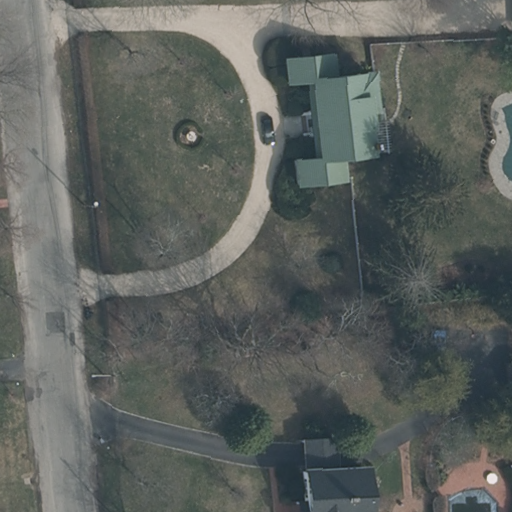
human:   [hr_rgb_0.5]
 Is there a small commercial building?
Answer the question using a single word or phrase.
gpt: no

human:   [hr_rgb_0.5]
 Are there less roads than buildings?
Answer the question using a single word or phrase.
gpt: yes

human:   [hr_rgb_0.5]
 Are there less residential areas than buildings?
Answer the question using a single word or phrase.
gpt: yes

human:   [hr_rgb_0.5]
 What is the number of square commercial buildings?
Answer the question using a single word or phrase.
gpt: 0

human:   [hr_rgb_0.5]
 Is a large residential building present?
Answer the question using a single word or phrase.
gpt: no

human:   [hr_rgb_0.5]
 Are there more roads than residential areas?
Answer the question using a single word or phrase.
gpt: no

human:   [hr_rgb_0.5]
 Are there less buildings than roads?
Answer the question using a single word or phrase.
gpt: no

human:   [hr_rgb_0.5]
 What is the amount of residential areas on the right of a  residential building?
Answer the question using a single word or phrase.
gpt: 0

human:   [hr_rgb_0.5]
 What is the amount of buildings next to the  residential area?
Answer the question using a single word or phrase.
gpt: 2

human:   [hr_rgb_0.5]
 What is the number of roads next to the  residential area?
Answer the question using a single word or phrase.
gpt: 1

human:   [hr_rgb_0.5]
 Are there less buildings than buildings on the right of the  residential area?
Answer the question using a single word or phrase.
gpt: no

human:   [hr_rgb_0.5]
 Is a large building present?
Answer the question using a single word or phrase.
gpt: no

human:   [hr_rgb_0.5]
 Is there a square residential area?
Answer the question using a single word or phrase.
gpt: no

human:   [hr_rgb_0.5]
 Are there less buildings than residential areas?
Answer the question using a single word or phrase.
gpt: no

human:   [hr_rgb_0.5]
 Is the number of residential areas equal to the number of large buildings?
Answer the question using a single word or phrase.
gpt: no

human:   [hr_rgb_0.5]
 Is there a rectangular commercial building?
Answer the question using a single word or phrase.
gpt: no

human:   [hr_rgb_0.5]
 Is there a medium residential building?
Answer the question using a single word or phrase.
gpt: yes

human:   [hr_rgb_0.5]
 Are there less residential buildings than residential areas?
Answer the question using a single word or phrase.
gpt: no

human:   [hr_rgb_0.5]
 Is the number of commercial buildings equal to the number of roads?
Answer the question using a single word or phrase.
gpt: no

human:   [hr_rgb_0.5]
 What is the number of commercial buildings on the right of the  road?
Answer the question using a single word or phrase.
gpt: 0

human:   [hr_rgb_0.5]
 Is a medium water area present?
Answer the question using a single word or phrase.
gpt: no

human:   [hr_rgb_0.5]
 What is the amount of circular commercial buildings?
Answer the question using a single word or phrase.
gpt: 0

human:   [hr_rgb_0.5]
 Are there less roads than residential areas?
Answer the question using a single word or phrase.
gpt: no

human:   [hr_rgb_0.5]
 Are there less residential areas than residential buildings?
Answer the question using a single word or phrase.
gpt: yes

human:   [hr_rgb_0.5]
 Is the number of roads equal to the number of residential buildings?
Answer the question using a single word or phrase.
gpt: no

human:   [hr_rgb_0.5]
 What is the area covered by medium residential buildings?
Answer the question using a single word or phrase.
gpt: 542m2

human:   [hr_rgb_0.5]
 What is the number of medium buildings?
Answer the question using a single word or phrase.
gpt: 2

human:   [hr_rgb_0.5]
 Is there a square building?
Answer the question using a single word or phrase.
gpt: no

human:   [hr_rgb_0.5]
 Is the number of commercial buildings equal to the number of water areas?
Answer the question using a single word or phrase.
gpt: yes

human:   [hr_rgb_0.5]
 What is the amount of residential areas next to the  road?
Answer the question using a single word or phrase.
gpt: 1

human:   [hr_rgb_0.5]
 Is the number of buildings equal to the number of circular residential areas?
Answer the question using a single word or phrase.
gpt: no

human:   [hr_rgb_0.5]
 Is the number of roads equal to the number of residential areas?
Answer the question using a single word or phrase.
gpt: yes

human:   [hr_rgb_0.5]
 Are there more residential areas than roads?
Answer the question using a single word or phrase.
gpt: no

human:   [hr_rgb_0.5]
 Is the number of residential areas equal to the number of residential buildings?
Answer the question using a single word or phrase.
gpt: no

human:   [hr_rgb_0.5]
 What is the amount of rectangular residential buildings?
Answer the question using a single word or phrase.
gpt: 0

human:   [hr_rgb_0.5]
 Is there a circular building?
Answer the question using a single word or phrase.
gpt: no